九年级 · 组合数学
(6分)如图,用红、蓝两种颜色随机地对$A,B,C$三个区域分别进行涂色,每个区域必须涂色并且只能涂一种颜色.请用列举法（画树状图或列表）,求$A,B,C$三个区域所涂颜色有多少种可能的结果.
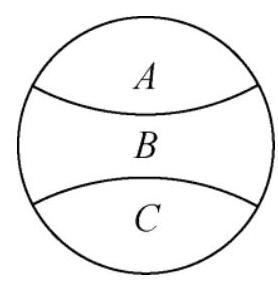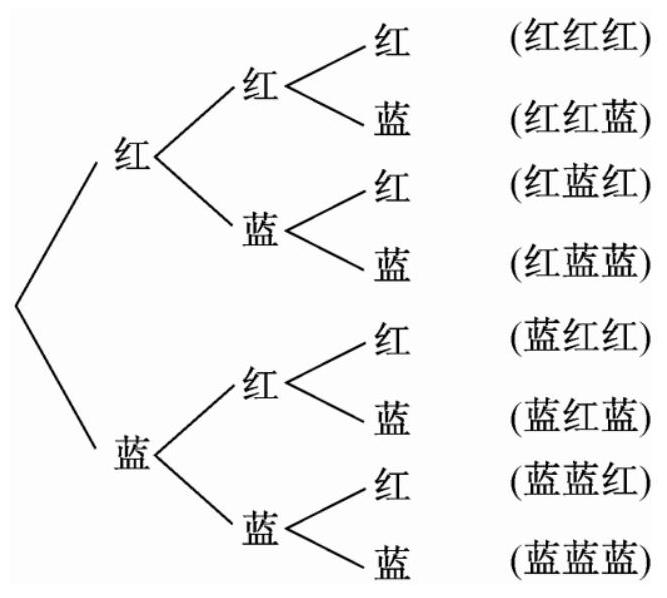
答案: 解：用树状图表示如答图所示，共有8种结果.